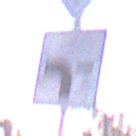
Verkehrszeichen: VerlaufVorfahrtsstrasse6
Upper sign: Vorfahrtsstrasse
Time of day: SunriseSunset
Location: Outdoor (Nature)
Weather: Clear
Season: NotSpecified
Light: Natural